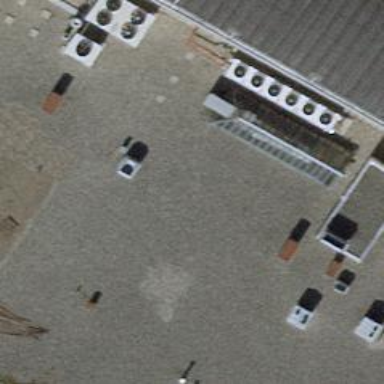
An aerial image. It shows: Solar power generator with photovoltaic panels.